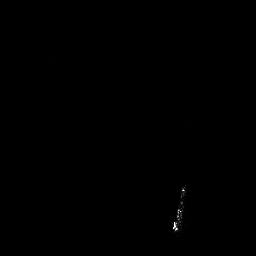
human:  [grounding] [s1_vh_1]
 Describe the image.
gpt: In the satellite image, there is  <ref>1 medium ship </ref> <box>[[66, 70, 73, 91, 0]]</box> located at bottom.